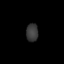
Tissue: lung
Cell type: Epithelial cells
Senescence score: 0.2193
Nuclear area (px): 211
Mean DAPI intensity: 56.915